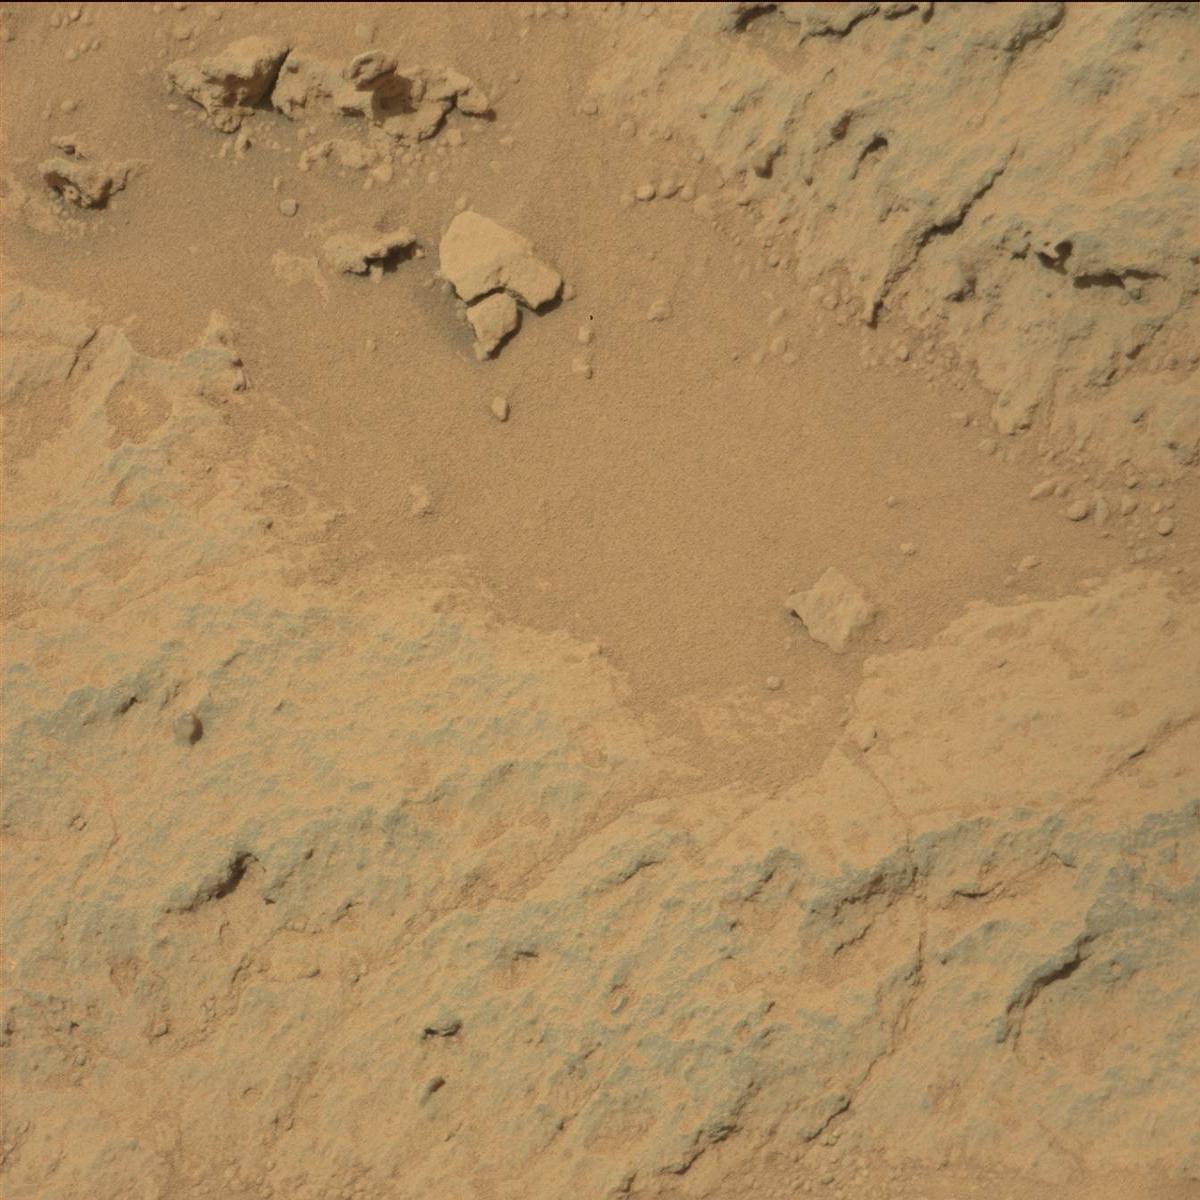
Terrain classes present: Bedrock, Rock, Sand / Soil